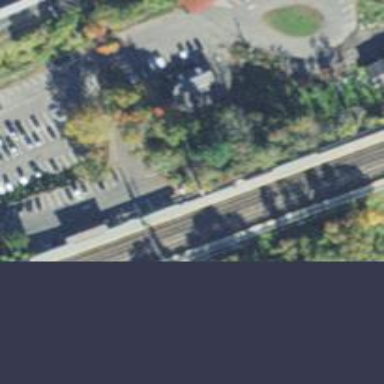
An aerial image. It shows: Platform for public transport and railway services.